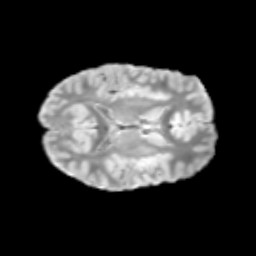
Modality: T2w
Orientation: axial
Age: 10
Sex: male
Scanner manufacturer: siemens
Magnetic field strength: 3 T
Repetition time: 3.8 s
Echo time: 0.07 s